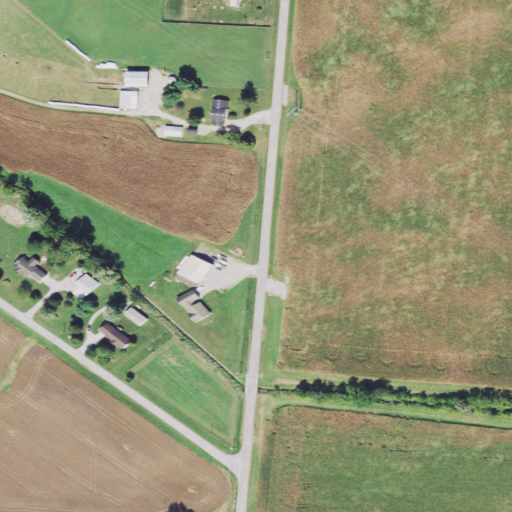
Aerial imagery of valley in Ohio named Pleasant Valley containing cultivated crops, pasture, open development, low intensity development, and medium intensity development